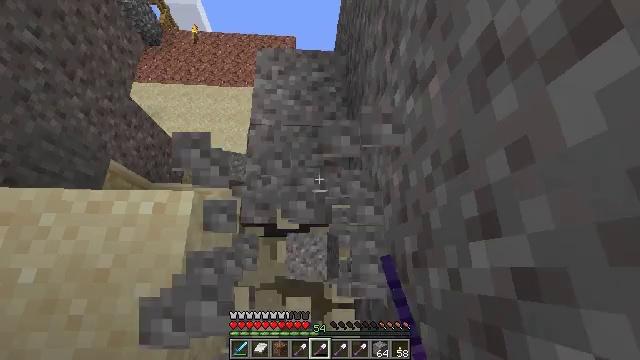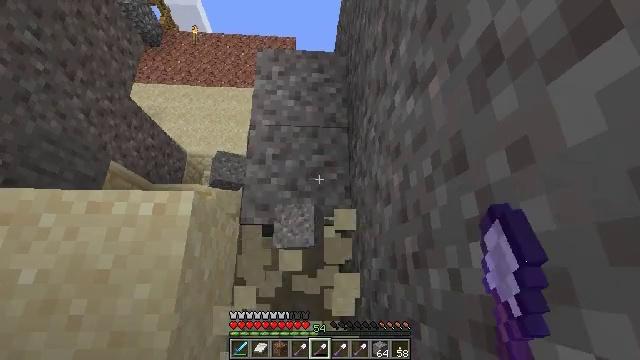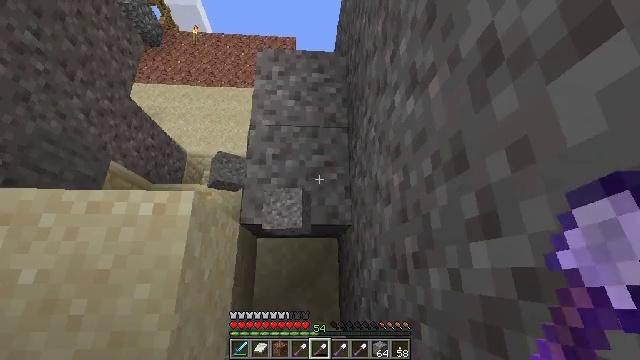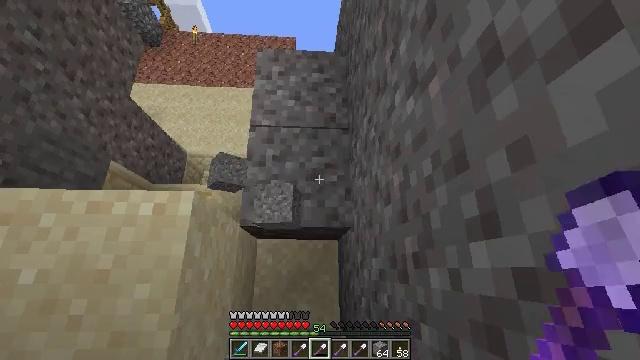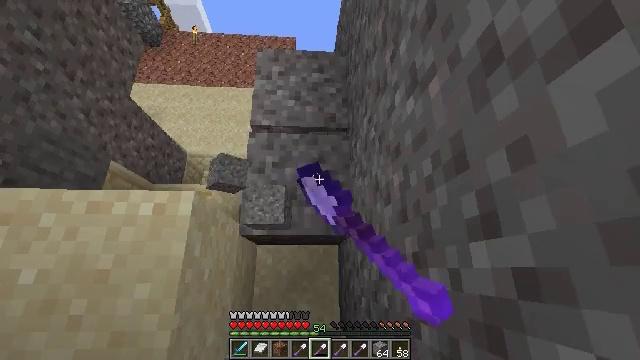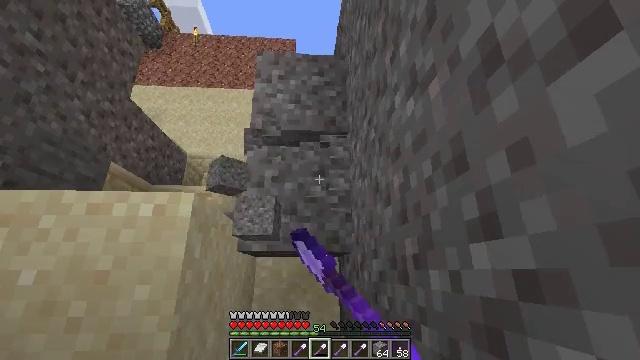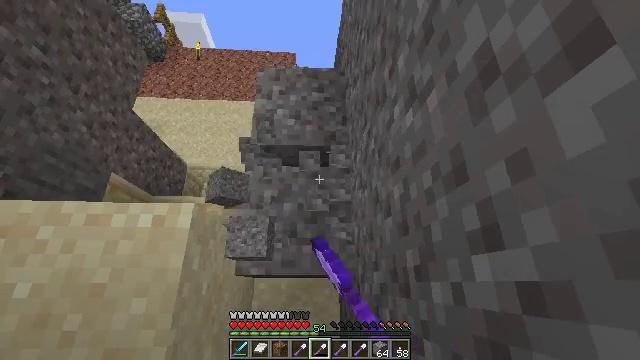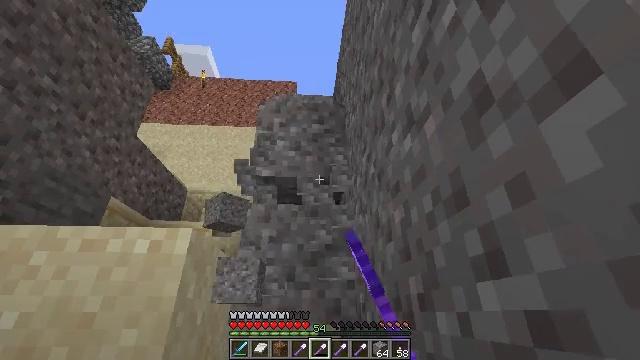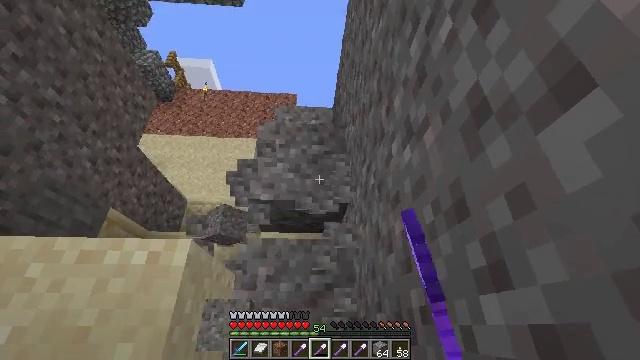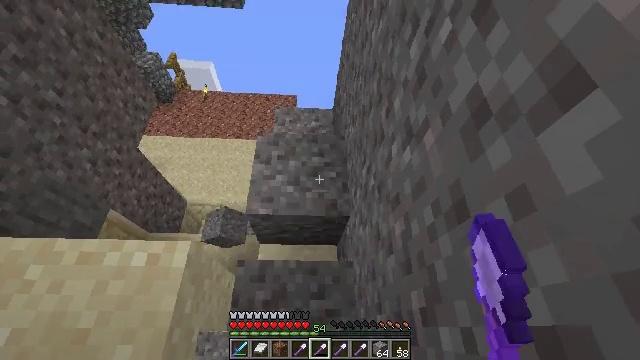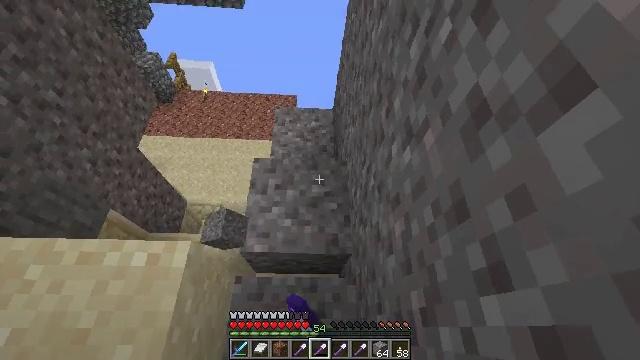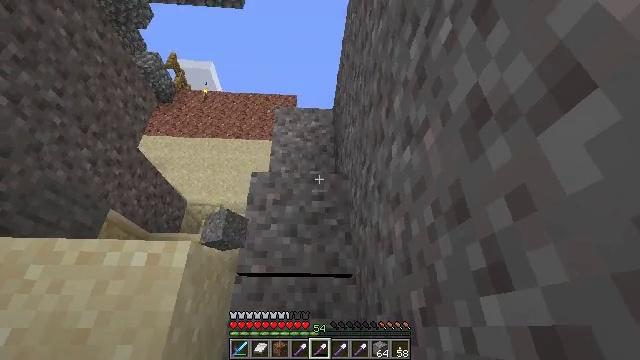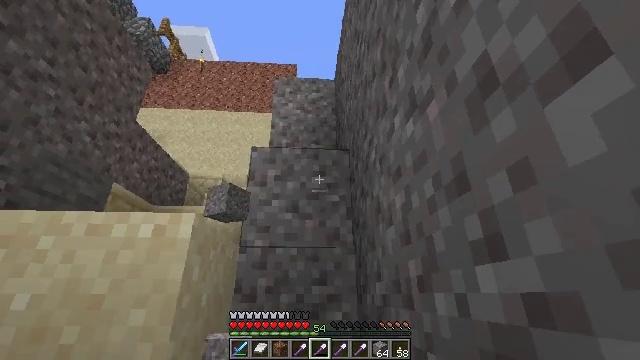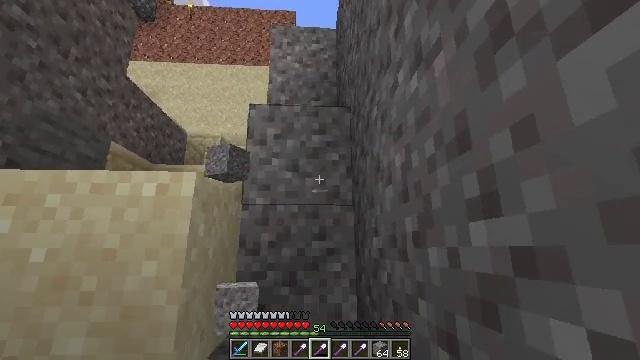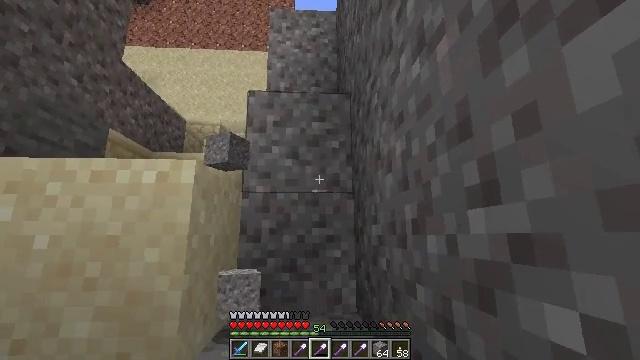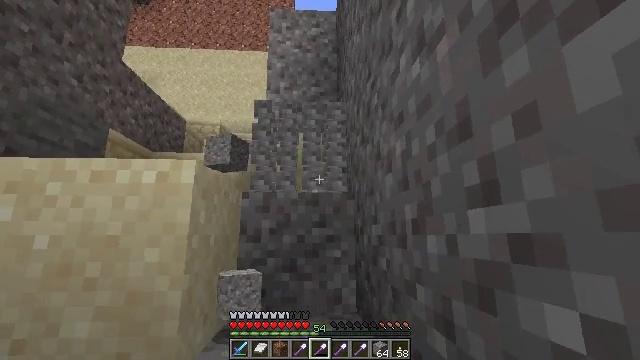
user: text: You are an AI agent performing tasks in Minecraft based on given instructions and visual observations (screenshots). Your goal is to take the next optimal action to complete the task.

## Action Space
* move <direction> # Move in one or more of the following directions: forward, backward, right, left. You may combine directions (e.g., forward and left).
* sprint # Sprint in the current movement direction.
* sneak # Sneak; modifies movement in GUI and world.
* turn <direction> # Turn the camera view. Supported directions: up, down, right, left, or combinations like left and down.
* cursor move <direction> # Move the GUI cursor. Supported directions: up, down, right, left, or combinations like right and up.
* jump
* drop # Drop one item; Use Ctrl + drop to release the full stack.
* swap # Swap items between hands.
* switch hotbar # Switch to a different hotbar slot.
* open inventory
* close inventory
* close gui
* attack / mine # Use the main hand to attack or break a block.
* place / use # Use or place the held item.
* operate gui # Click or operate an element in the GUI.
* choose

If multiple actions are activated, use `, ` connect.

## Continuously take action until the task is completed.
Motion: motion action
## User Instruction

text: Break the gravel block.
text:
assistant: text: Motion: no_op
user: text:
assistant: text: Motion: no_op
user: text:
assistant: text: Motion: attack / mine
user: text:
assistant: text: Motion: attack / mine
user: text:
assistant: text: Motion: attack / mine
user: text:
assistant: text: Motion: turn up
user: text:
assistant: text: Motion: turn up
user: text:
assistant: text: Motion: turn up
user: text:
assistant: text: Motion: attack / mine
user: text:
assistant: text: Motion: attack / mine
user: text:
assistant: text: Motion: attack / mine
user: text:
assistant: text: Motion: turn down
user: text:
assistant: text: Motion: turn down
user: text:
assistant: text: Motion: turn down
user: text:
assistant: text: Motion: attack / mine
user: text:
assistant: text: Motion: attack / mine
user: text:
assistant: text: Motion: turn down
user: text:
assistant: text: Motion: turn down
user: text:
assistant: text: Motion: turn down
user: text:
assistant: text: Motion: no_op
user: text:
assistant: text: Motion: no_op